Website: slack
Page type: billing-address
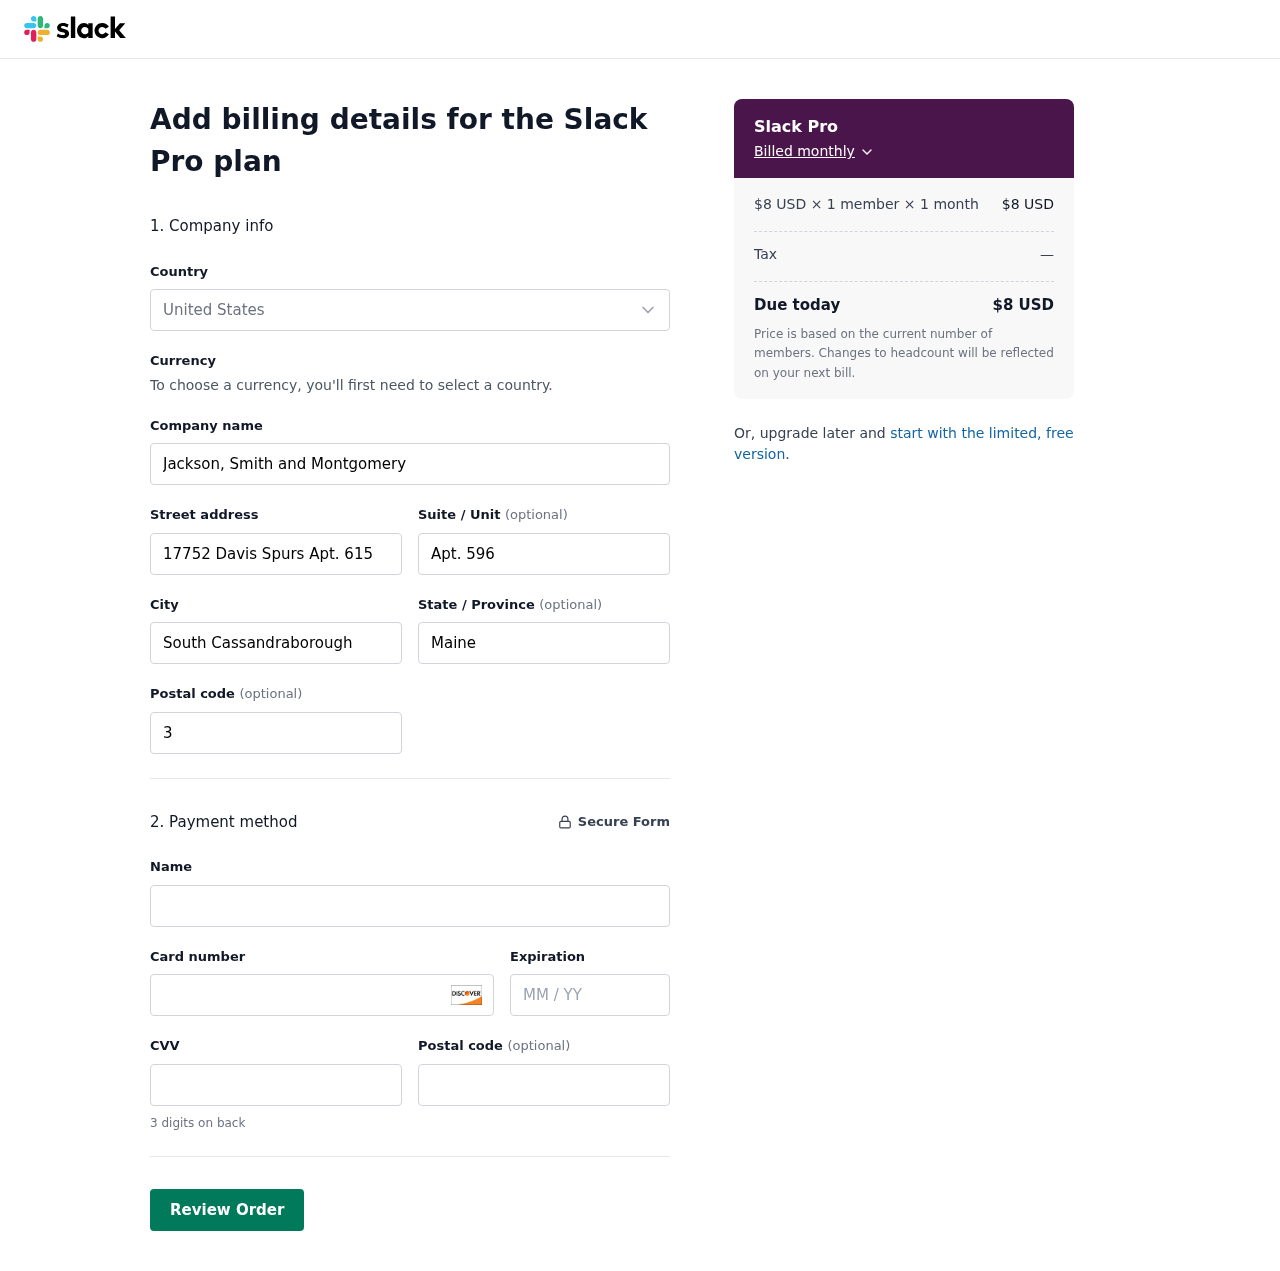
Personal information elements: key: PII_CARD_CVV
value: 325
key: PII_CARD_EXPIRY
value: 12/30
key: PII_CARD_NUMBER
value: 6589 2006 7068 2055
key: PII_CITY
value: South Cassandraborough
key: PII_COMPANY
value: Jackson, Smith and Montgomery
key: PII_COUNTRY
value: United States
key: PII_FULLNAME
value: Peter Kennedy
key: PII_POSTCODE
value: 35633
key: PII_POSTCODE2
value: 87832
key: PII_STATE
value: Maine
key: PII_STREET
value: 17752 Davis Spurs Apt. 615
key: PII_STREET2
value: Apt. 596
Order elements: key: ORDER_PLAN_PRICE
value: $8 USD
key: ORDER_NUM_MEMBERS
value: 1 member
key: ORDER_NUM_MONTHS
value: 1 month
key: ORDER_SUBTOTAL
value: $8 USD
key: ORDER_TAX
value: —
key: ORDER_TOTAL
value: $8 USD